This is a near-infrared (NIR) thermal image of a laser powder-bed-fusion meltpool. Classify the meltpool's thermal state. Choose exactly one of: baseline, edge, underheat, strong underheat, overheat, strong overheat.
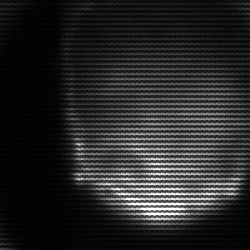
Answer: edge